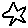
Label: star